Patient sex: M
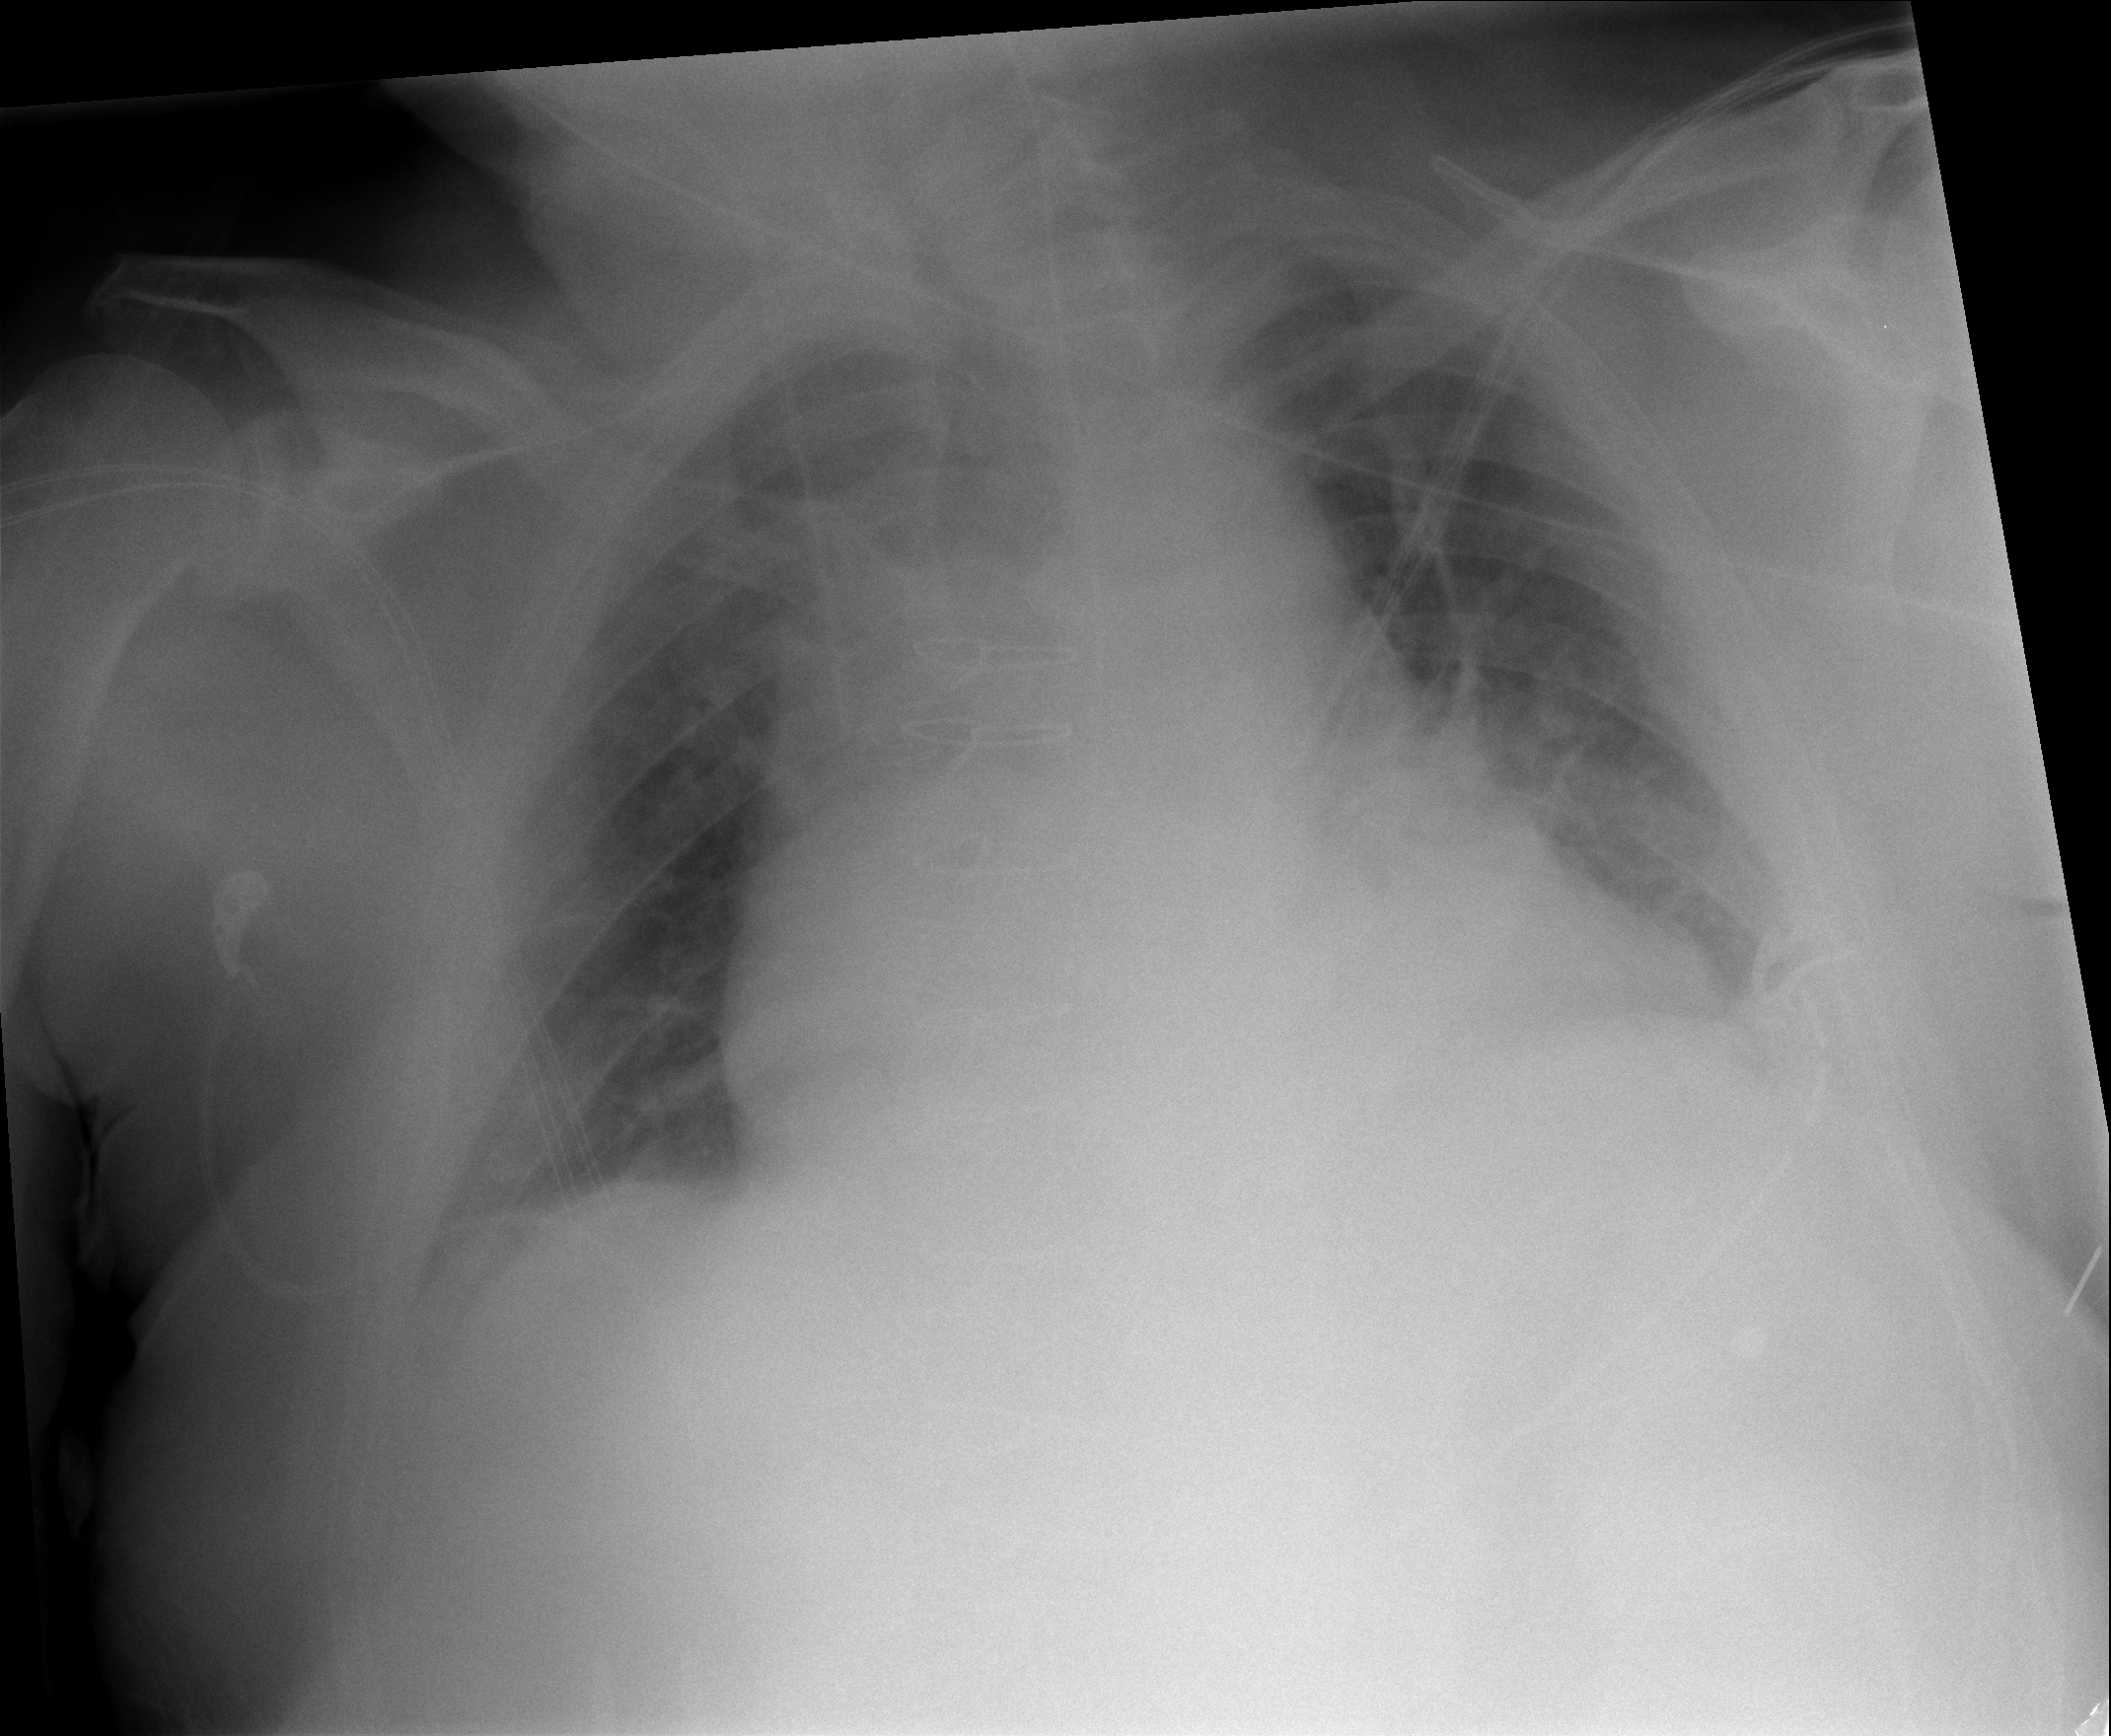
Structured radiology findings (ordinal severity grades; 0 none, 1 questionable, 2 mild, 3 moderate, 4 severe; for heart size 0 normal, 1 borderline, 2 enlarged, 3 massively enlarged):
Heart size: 2
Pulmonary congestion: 2
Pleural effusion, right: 0
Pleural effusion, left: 2
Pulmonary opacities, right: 0
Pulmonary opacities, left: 0
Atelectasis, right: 0
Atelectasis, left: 2